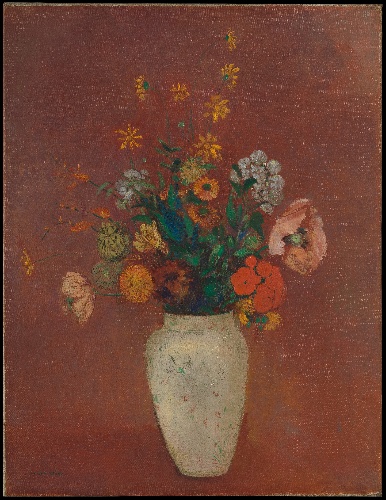
Title: Bouquet in a Chinese Vase
Artist: Odilon Redon
Artist bio: French, Bordeaux 1840–1916 Paris
Date: ca. 1912–14
Object type: Painting
Classification: Paintings
Medium: Oil on canvas
Dimensions: 25 1/2 x 19 5/8 in. (64.8 x 49.8 cm)
Department: European Paintings
Credit line: The Mr. and Mrs. Henry Ittleson Jr. Purchase Fund, 1964
Accession year: 1964
Repository: Metropolitan Museum of Art, New York, NY
Tags: Flowers|Vases|Still Life